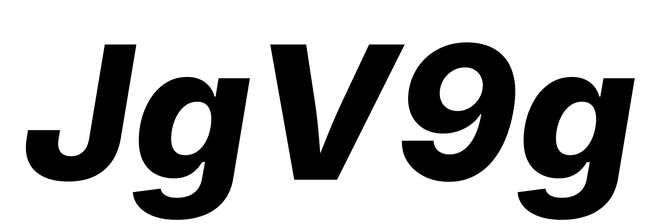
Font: Inter-Italic_ExtraBold_Italic